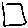
Label: square